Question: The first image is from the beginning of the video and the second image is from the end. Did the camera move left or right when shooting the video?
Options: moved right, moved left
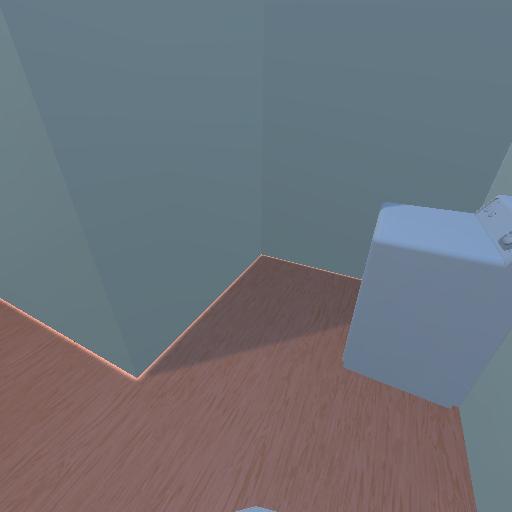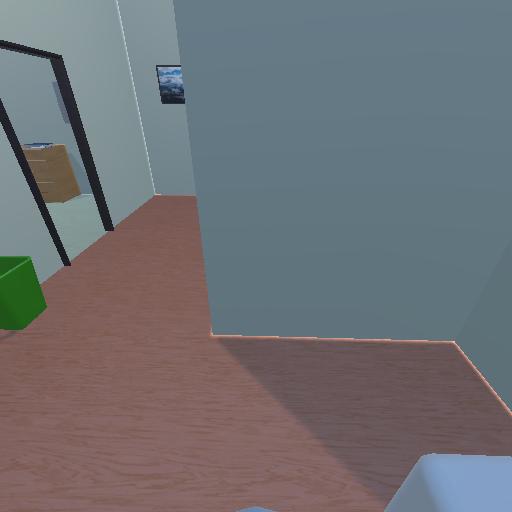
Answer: moved right